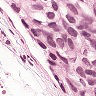
Metastatic tissue present: yes